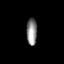
Tissue: lung
Cell type: T cells
Senescence score: 0.2299
Nuclear area (px): 282
Mean DAPI intensity: 136.78